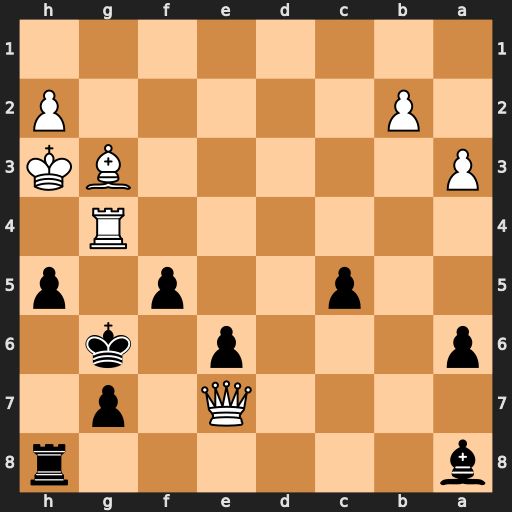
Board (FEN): b6r/4Q1p1/p3p1k1/2p2p1p/6R1/P5BK/1P5P/8
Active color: b
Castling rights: -
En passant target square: -
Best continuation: hxg4#